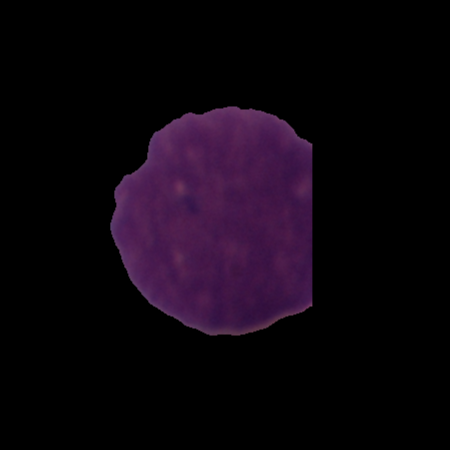
Label: cancer